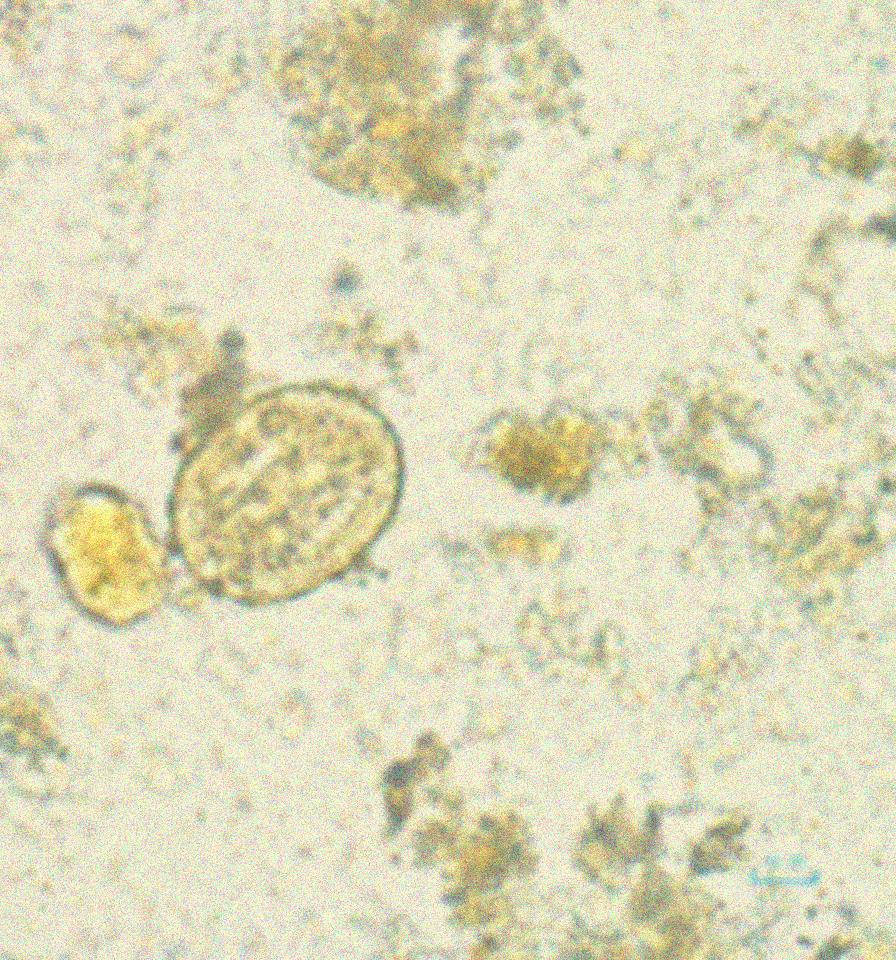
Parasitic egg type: Ascaris lumbricoides